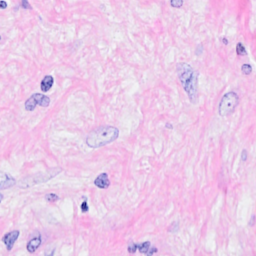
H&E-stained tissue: Breast